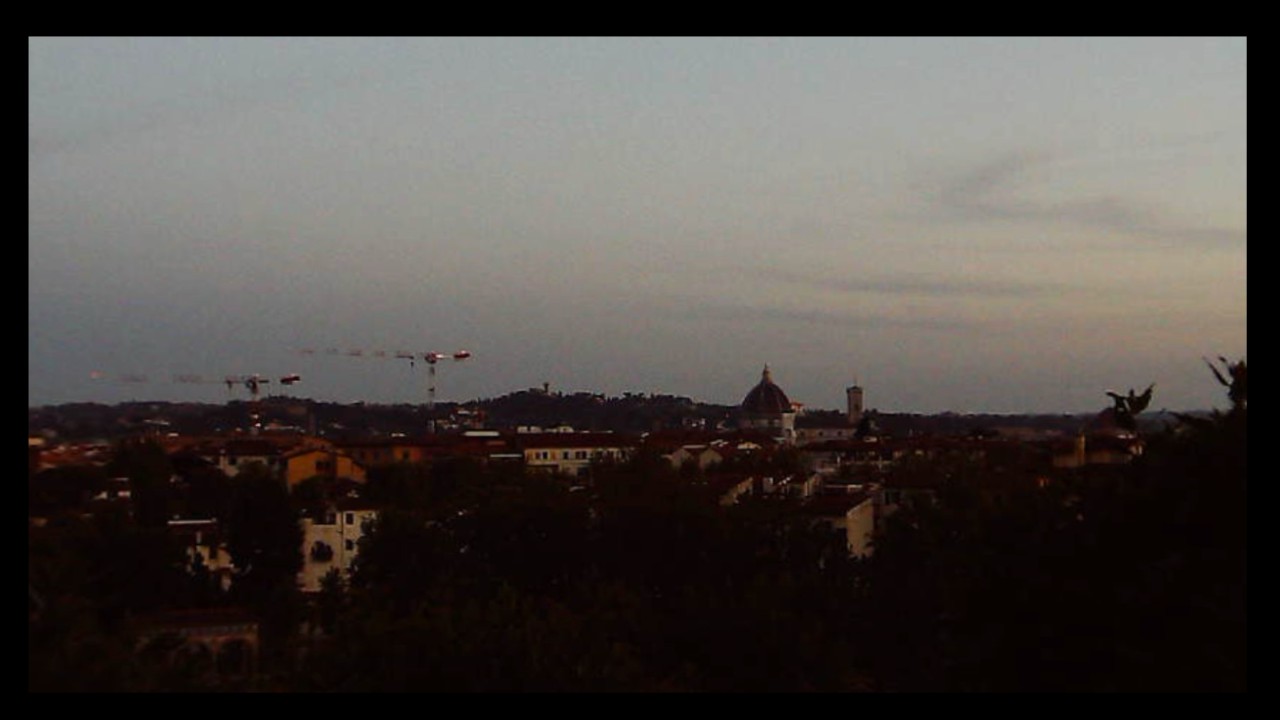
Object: DJI Mini 3